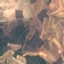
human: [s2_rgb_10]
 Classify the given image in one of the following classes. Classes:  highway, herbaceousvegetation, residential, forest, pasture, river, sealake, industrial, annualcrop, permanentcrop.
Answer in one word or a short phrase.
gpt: PermanentCrop